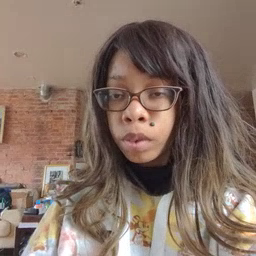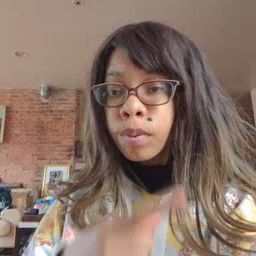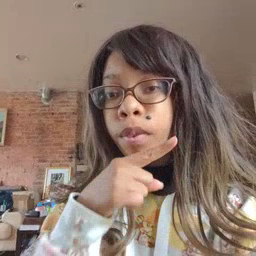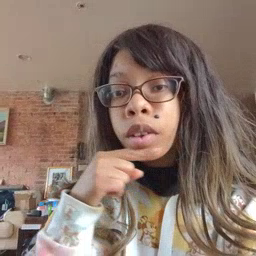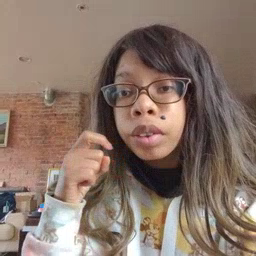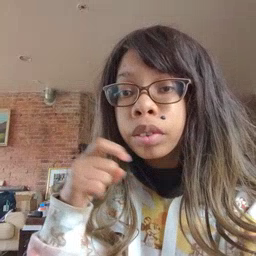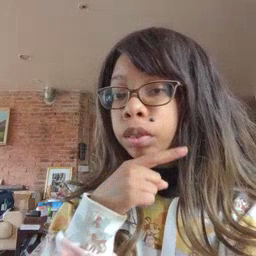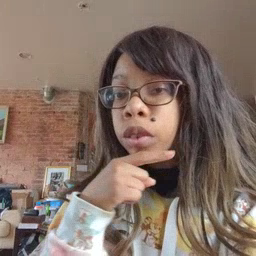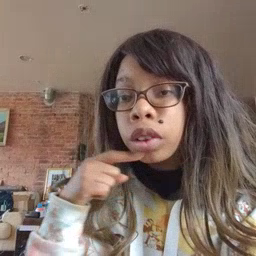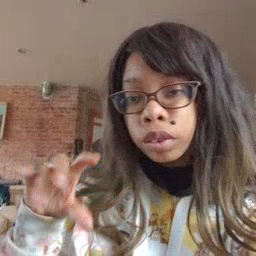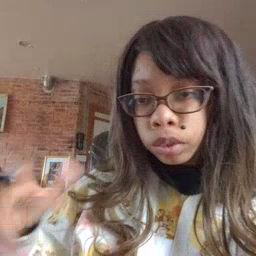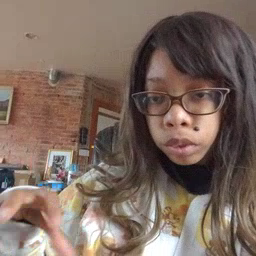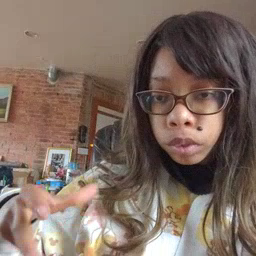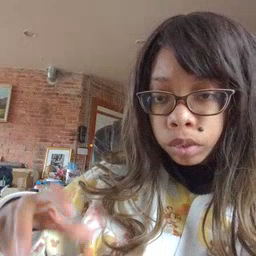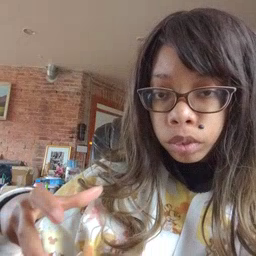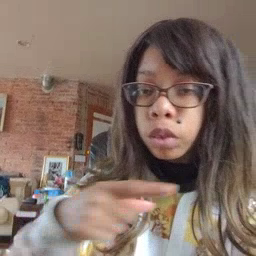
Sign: dryer